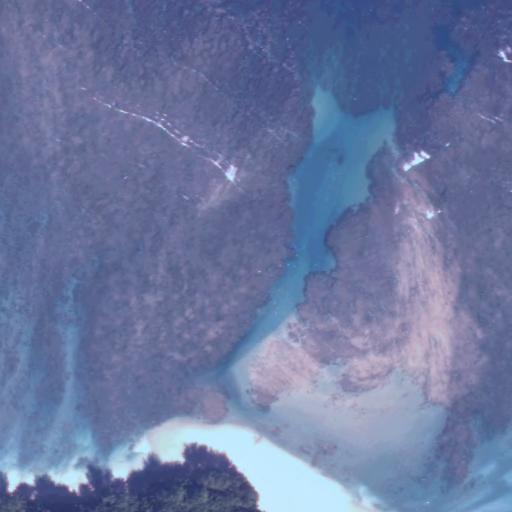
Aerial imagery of beach in Hawaii named Kalihi Kai Beach containing only unknown